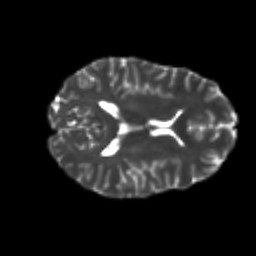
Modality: T2w
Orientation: axial
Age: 23
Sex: female
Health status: healthy
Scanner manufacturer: philips
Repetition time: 7.386 s
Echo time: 0.08599 s